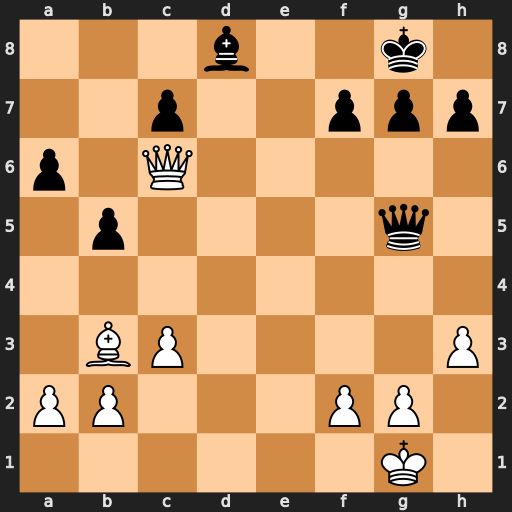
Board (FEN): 3b2k1/2p2ppp/p1Q5/1p4q1/8/1BP4P/PP3PP1/6K1
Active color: w
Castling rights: -
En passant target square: -
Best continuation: Qe8#